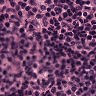
Metastatic tissue present: no